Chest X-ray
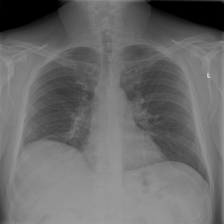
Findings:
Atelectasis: negative
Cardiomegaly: negative
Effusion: negative
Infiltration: negative
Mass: negative
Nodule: negative
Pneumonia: negative
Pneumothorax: negative
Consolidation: negative
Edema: negative
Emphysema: negative
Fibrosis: negative
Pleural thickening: negative
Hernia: negative